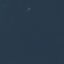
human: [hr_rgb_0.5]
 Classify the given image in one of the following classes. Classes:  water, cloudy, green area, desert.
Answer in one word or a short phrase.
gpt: water